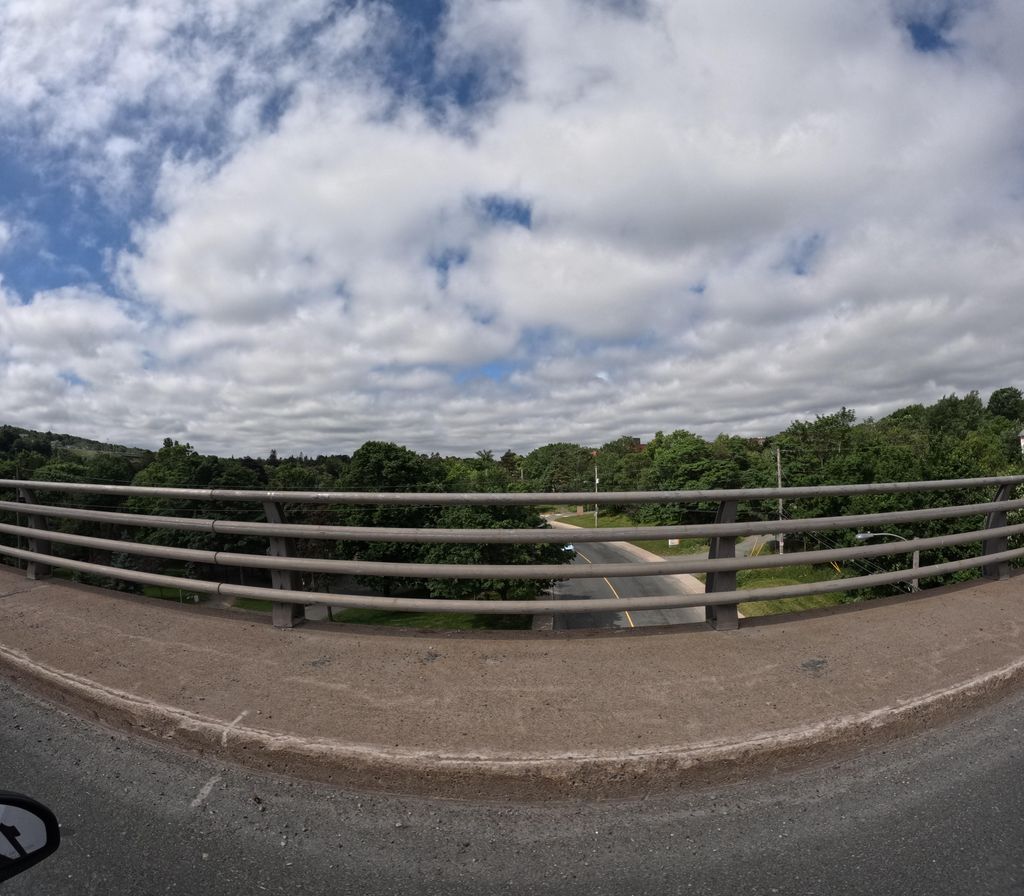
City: st_johns